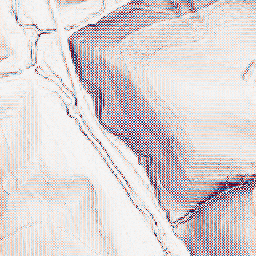
Category: wavelet
Decomposition family: wavelet_biorthogonal
Decomposition parameters: wavelet: bior1.3
level: 1
Upsampling method: nearest
Upsampling parameters: scale: 4
Upsampling scale: 4